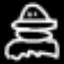
Label: frog